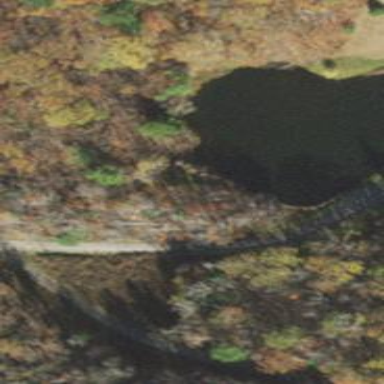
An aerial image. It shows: Serene pond surrounded by nature.